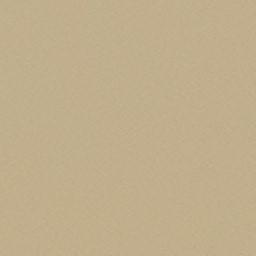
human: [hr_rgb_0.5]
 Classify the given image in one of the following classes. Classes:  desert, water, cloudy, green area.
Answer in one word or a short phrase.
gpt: desert